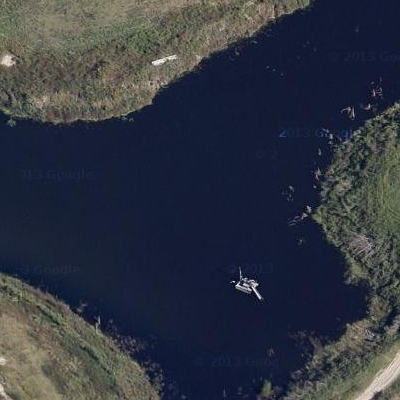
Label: dRiverLake